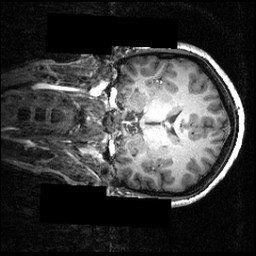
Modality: T1w
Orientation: coronal
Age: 20
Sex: female
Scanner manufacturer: siemens
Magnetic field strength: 3.951 T
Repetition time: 1.5 s
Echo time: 0.00335 s